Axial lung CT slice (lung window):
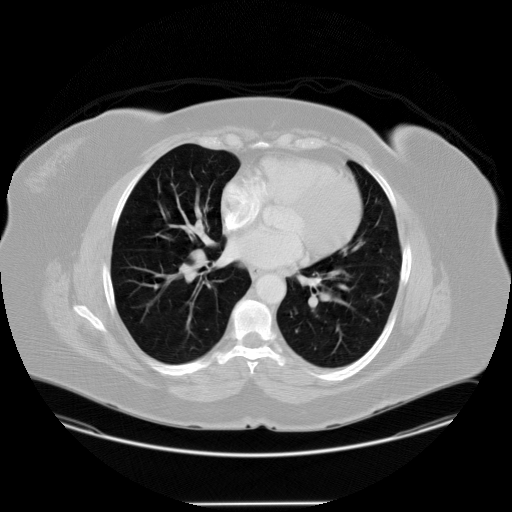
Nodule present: no